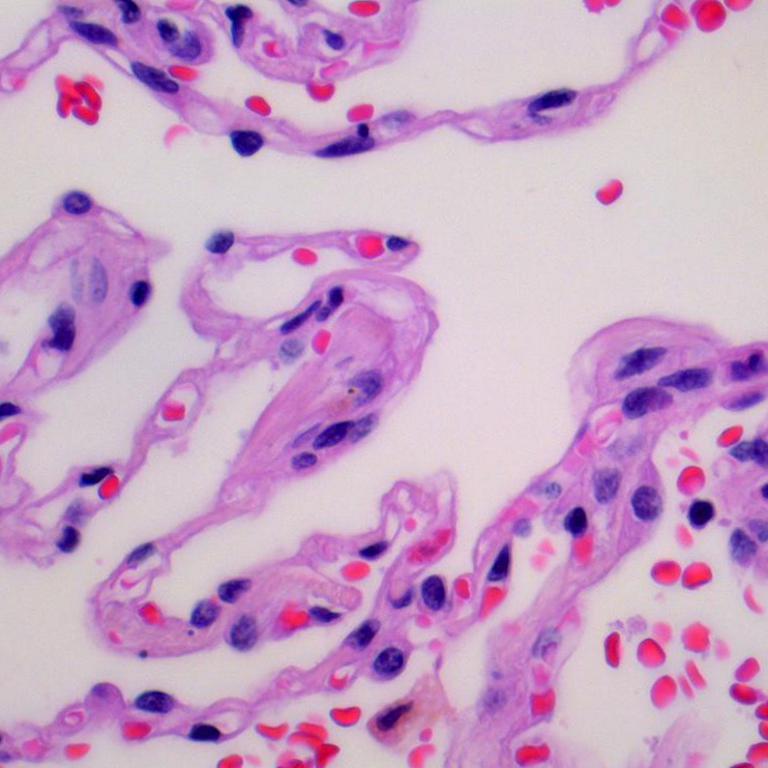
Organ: lung
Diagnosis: benign